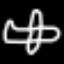
Label: airplane